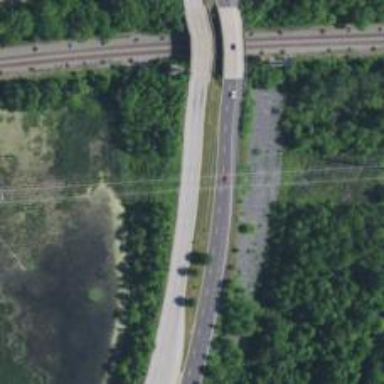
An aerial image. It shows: This image shows trunk highway that functions as expressway.